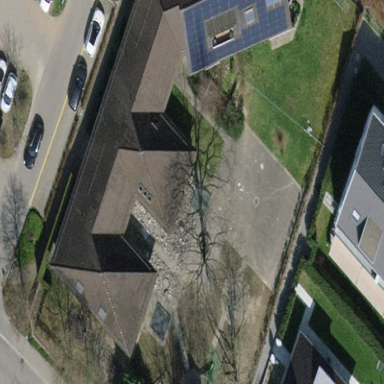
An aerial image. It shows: Kindergarten building.